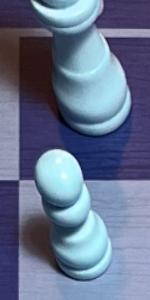
Label: Pawn_White